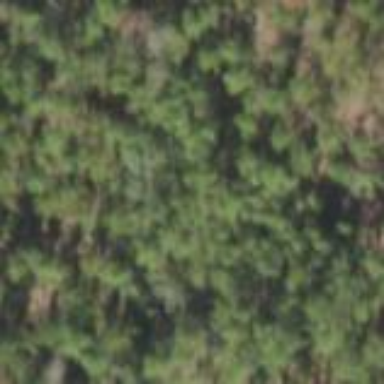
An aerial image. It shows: Woodland with needle-leaved trees.